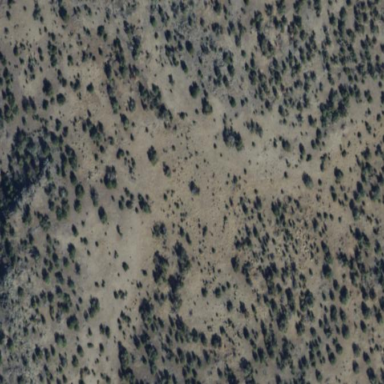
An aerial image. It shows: Area covered in scrub vegetation.